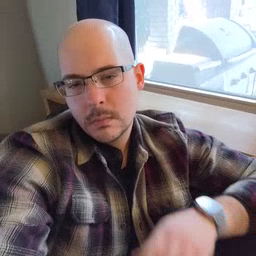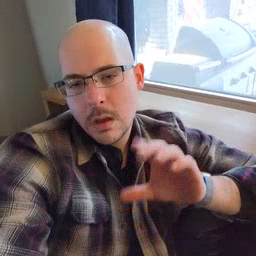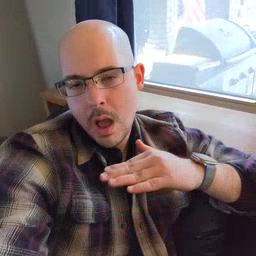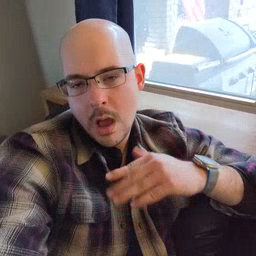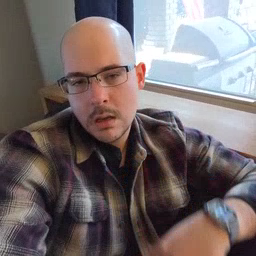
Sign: on